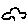
Label: car